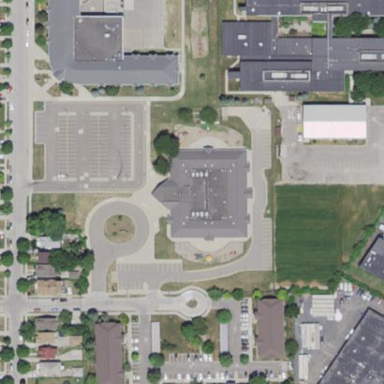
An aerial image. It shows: School building.